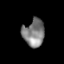
Tissue: lung
Cell type: Epithelial cells
Senescence score: 0.2077
Nuclear area (px): 574
Mean DAPI intensity: 128.181